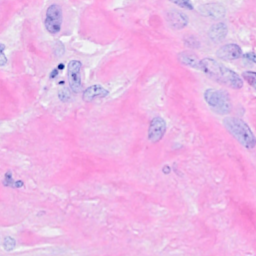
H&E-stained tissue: Breast